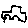
Label: car